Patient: sex F, age 78
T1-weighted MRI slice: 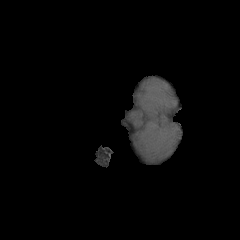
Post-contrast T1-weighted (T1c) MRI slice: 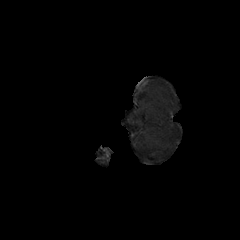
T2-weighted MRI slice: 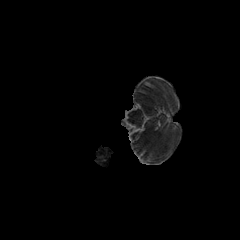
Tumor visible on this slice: no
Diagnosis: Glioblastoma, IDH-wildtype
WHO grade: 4